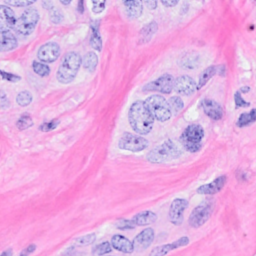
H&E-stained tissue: Breast